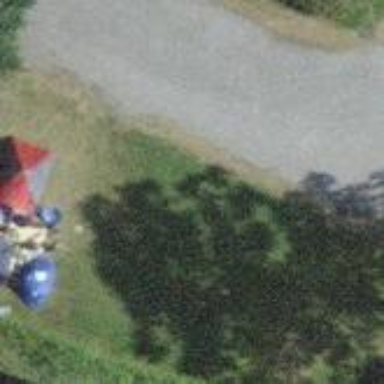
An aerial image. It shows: Camping pitch for tourists.